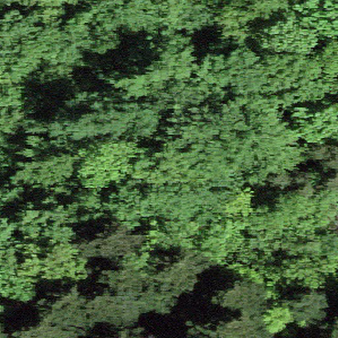
Label: other